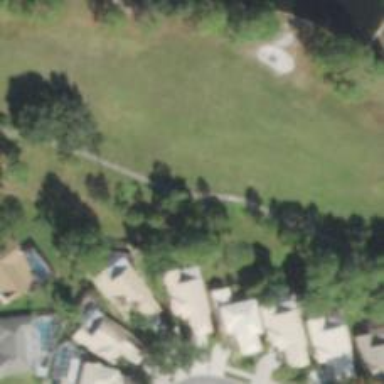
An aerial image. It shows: Pathway for golfing.